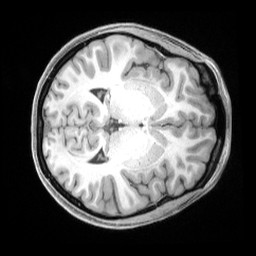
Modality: T1w
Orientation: axial
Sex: female
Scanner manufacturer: siemens
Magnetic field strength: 3 T
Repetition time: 2.4 s
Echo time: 0.00222 s